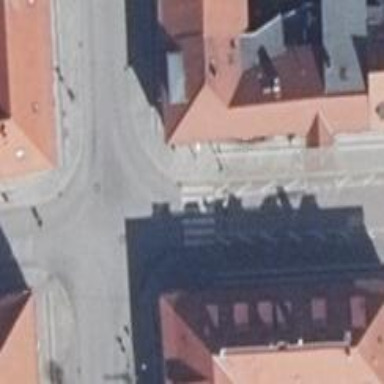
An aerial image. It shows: Zebra crossing on the road.